Question: I have had a look at <URL>
Here is my plot:

The length of the x axis array is 1734. The values go from 0 to <PHONE> (time in milliseconds). I would like to make the time (x-axis) be in seconds or minutes.
How do I do it?
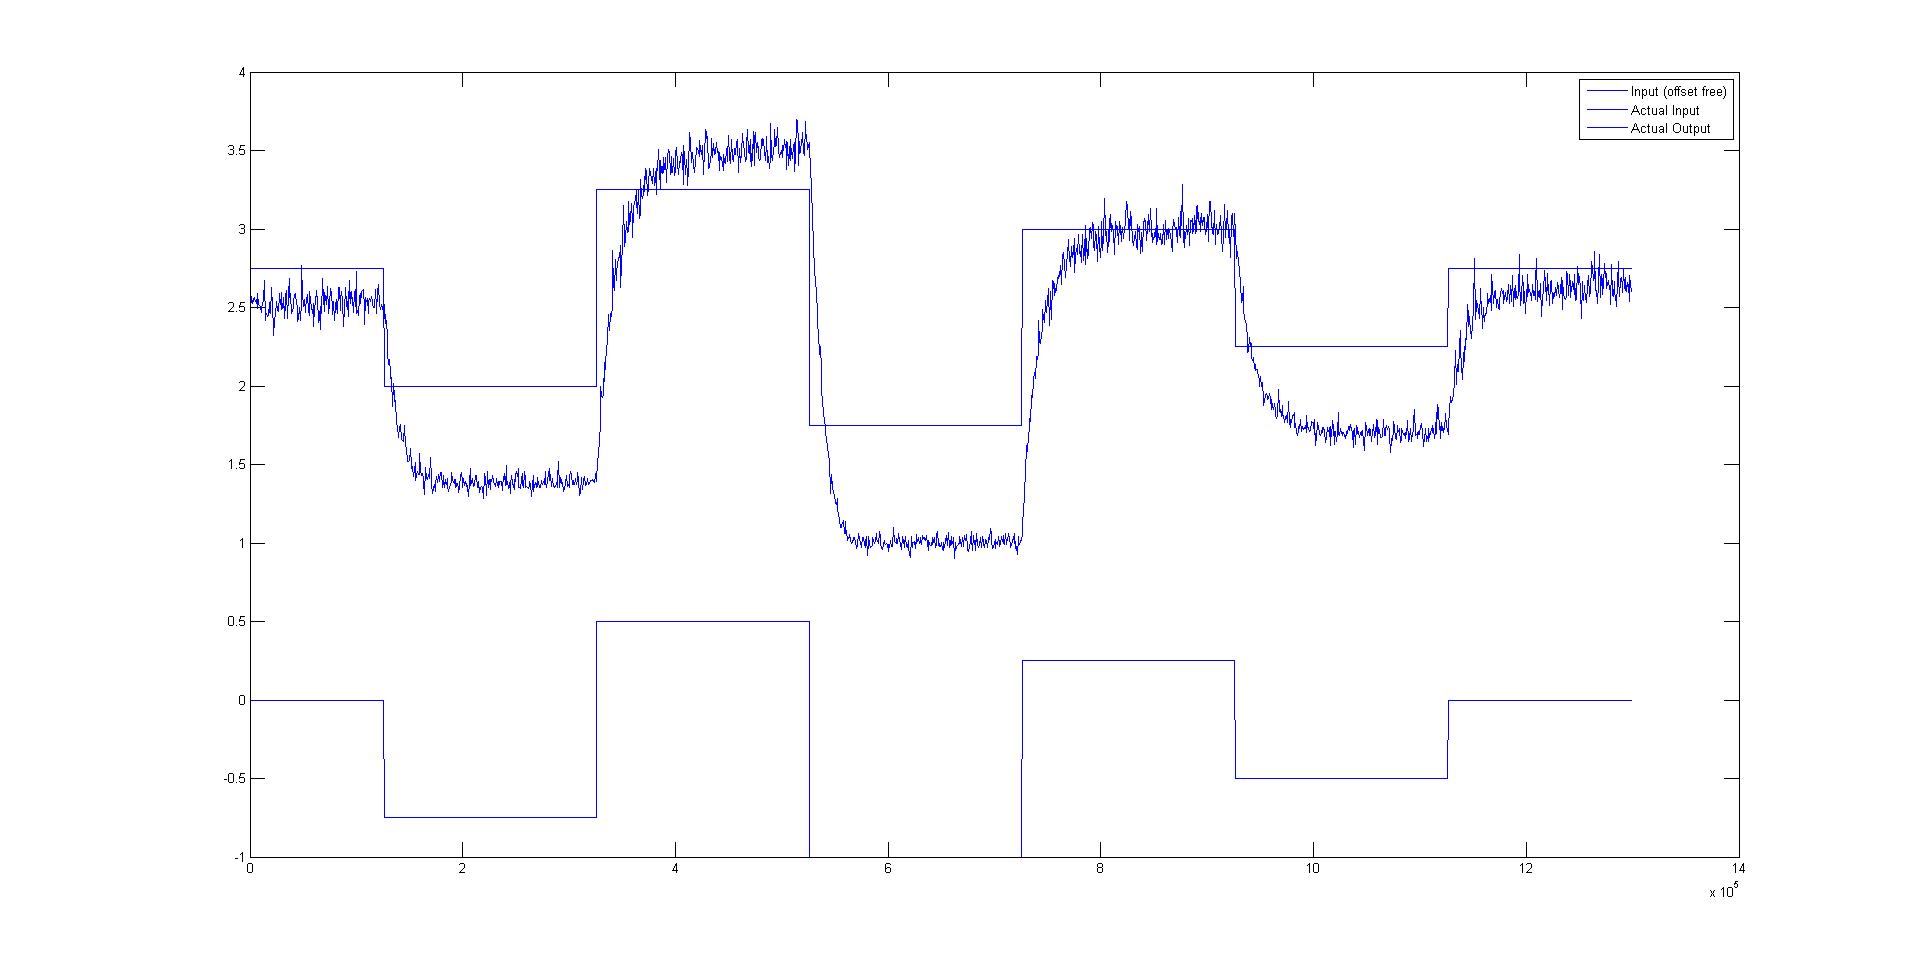
Answer: The simplest way to do this is by dividing the 'x'-values by 1000 (to get seconds) or 60000 (to get minutes).
'''
x = linspace(0,<PHONE>,1734);
t = sin(x/30000);
plot(x/60000,t)
'''